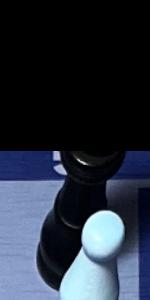
Label: King_Black